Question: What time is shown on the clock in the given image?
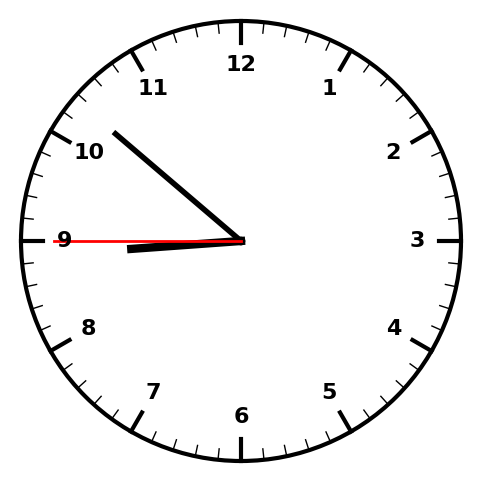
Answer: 08:51:45